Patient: sex M, age 21
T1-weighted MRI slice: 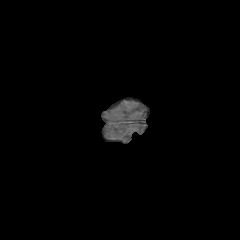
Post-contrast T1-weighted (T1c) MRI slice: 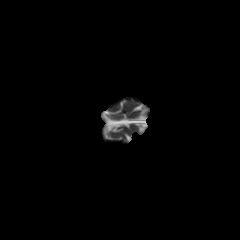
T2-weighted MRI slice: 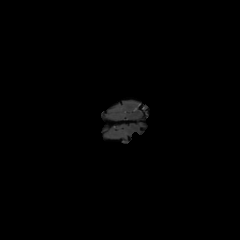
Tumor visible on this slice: no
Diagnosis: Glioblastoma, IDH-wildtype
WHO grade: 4